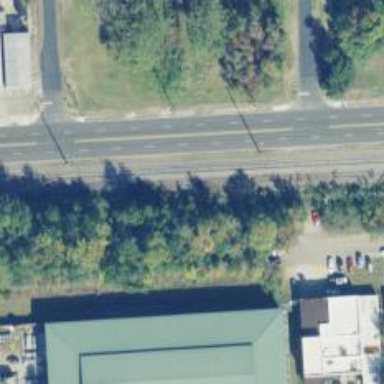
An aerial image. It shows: Railway spur service.